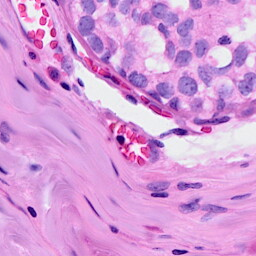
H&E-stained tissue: Breast